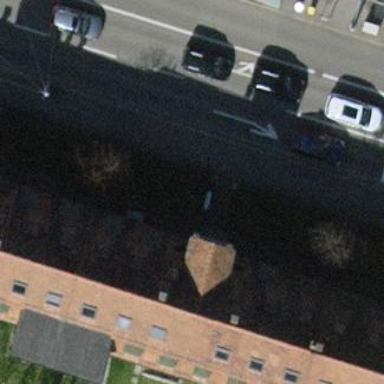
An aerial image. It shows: Apartments housed in building with gambrel roof.